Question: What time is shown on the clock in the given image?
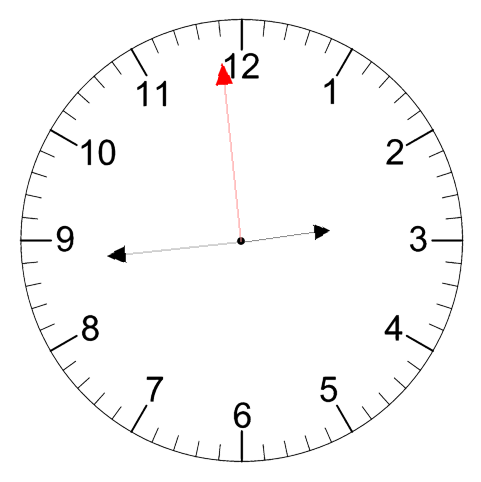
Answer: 02:43:59